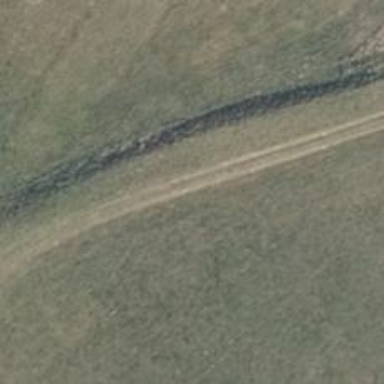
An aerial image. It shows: Dirt track with grade 4 track type.